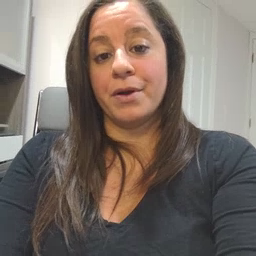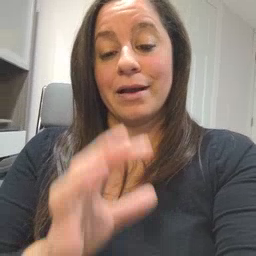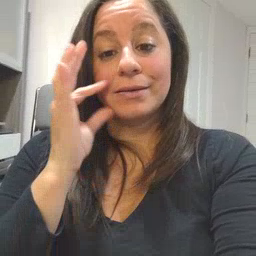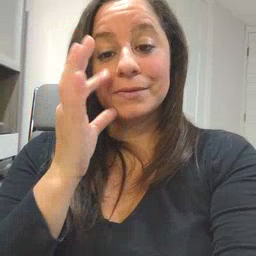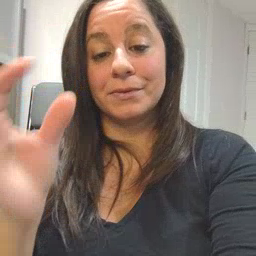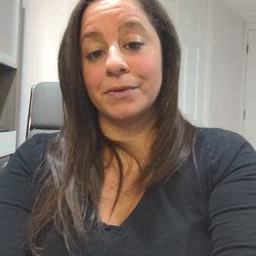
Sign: cat